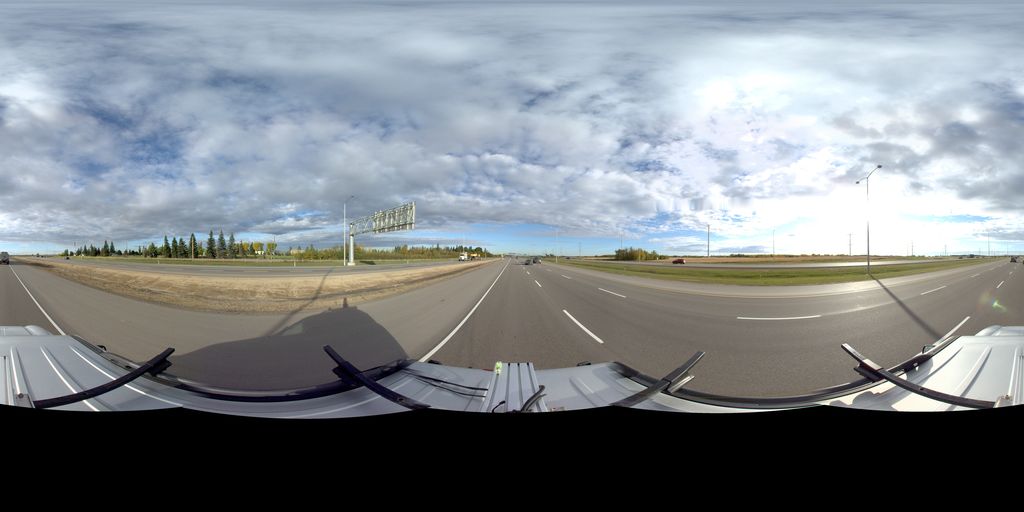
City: edmonton